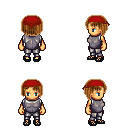
a pixel art fantasy rpg character, female body template, human, tanned skin, steel chest armor, metal pants, brown pageboy hairstyle, red bandana, ghillies, four views (front, back, left, right), 2x2 character sprite sheet, small pixel art, hard edges, no anti-aliasing